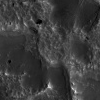
Atmospheric dust classification: not_dusty